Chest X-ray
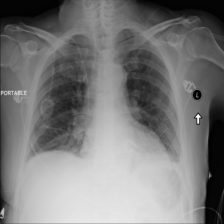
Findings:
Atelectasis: positive
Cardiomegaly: negative
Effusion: negative
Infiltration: positive
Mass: negative
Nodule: negative
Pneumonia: negative
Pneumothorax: negative
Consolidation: negative
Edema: negative
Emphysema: negative
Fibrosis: negative
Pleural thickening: negative
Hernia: negative